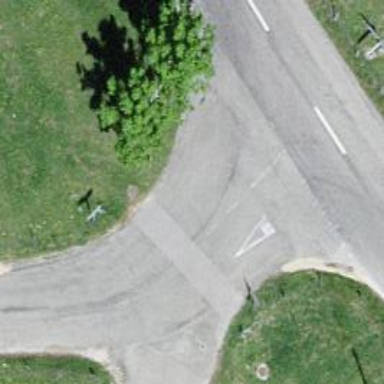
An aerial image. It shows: Wayside cross with historic significance.